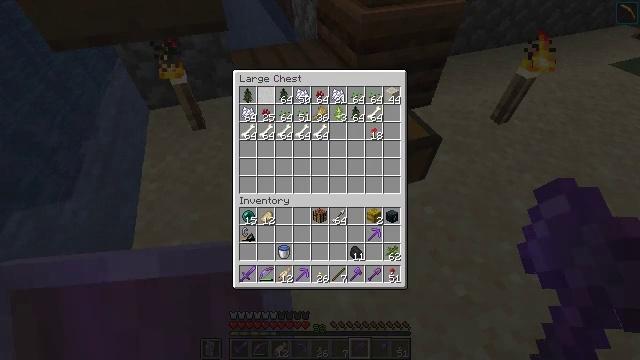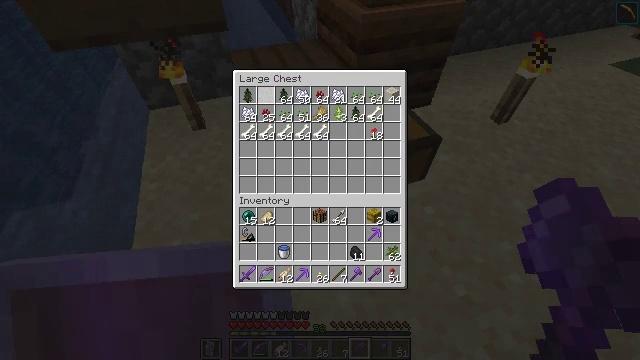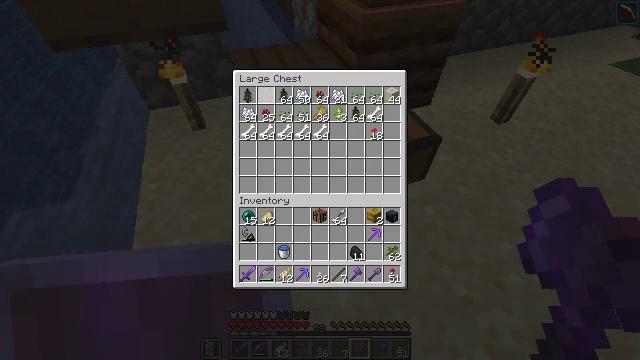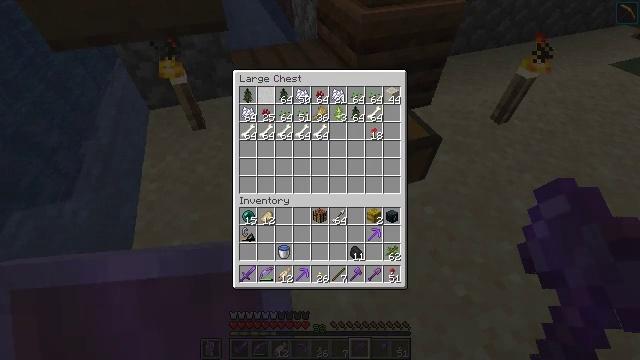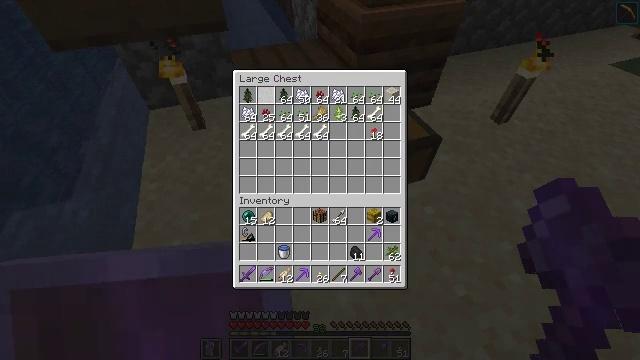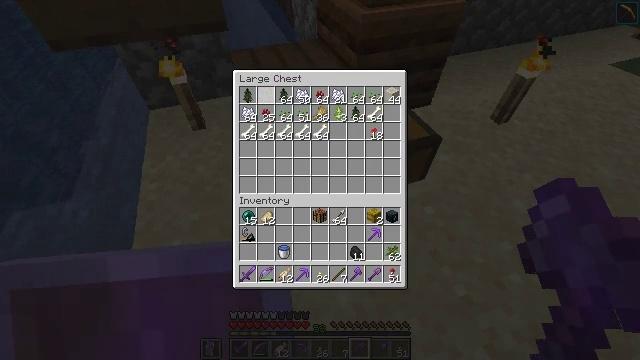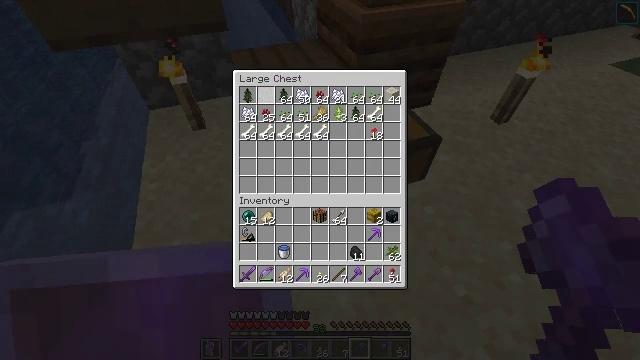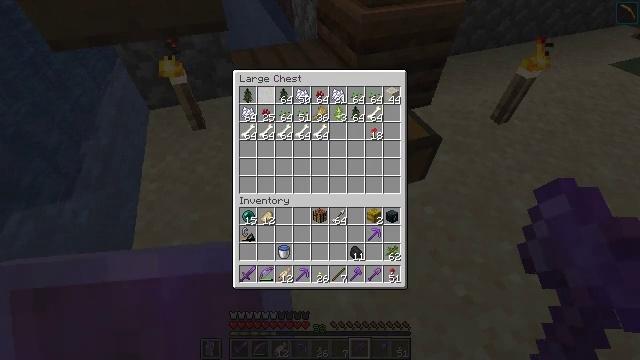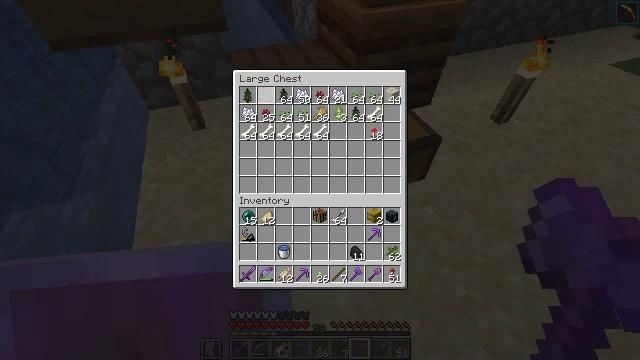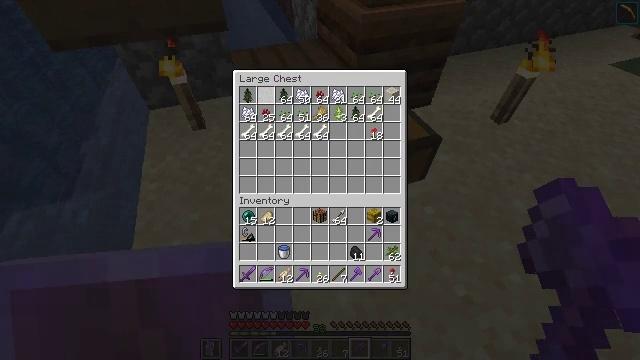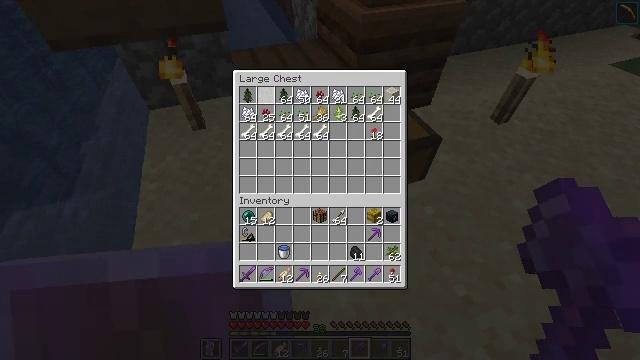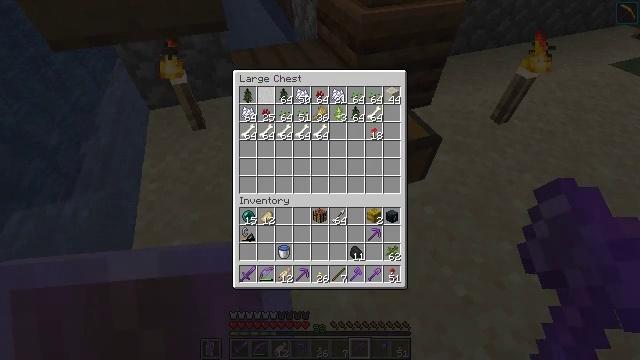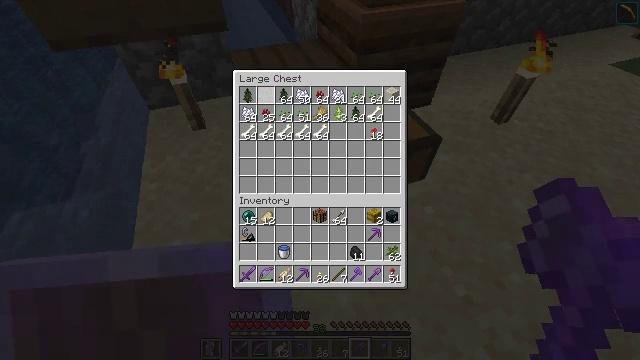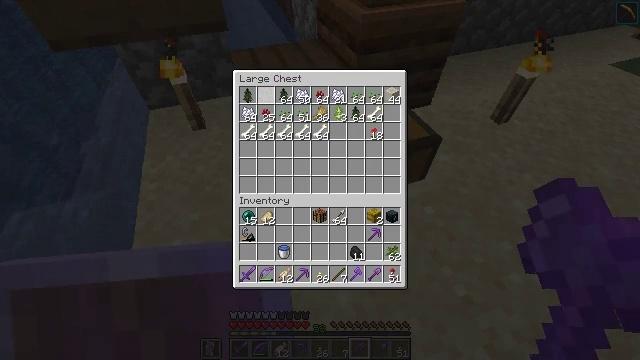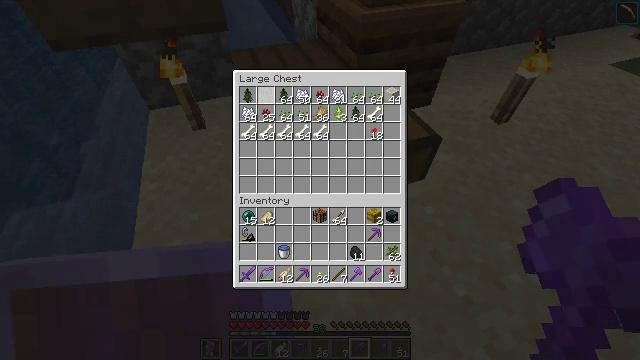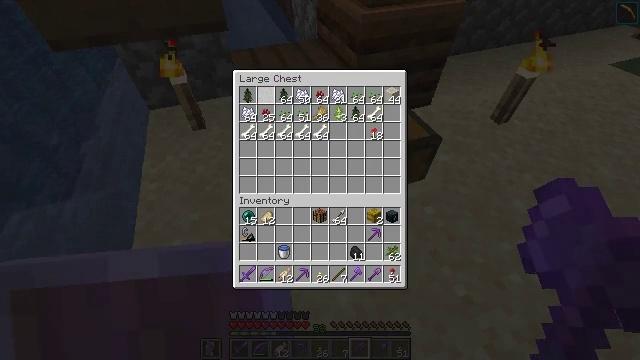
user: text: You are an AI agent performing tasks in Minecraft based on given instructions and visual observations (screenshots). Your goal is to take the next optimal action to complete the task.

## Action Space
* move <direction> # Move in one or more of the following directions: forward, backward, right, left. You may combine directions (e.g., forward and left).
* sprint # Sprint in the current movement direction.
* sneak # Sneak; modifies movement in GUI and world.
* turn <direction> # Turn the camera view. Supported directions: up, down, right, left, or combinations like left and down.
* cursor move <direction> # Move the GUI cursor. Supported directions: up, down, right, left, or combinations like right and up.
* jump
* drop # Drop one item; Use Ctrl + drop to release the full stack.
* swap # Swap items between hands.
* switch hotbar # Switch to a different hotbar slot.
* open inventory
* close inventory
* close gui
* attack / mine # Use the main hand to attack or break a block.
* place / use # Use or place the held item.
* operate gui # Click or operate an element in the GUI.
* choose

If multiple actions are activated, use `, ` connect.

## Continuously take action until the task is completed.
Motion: motion action
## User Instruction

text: Remove and gather vines.
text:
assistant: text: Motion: sneak
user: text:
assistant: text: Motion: sneak
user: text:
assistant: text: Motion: sneak
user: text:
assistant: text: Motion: sneak
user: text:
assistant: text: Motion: no_op
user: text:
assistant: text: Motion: no_op
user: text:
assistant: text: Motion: no_op
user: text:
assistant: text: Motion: no_op
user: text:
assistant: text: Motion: no_op
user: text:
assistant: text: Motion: no_op
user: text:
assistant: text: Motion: no_op
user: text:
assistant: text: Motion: no_op
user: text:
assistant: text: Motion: no_op
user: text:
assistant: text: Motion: no_op
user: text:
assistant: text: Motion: no_op
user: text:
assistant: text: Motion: no_op
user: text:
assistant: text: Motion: no_op
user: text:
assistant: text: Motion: no_op
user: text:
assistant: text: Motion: turn right
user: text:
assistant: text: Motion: turn right and up
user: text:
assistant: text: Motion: turn right and up
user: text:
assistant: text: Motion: turn right and up
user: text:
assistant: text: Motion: turn right and up
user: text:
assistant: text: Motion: turn right and up
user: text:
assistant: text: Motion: turn right
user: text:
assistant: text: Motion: turn right
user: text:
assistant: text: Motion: no_op
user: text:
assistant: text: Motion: no_op
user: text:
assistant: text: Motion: turn left
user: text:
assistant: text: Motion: turn left